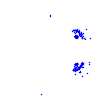
Particle: proton